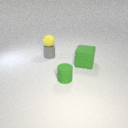
small gray rubber cylinder behind large green rubber cube